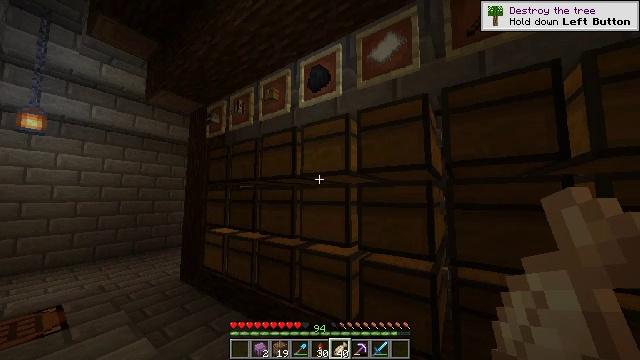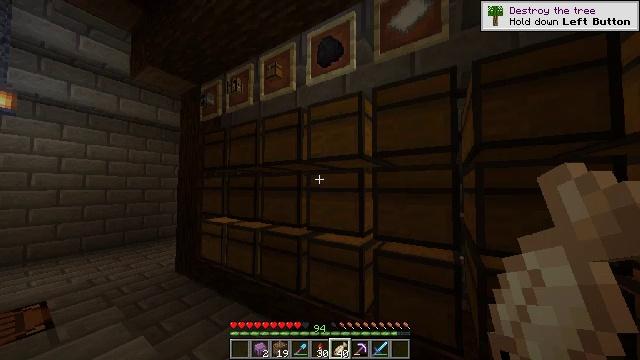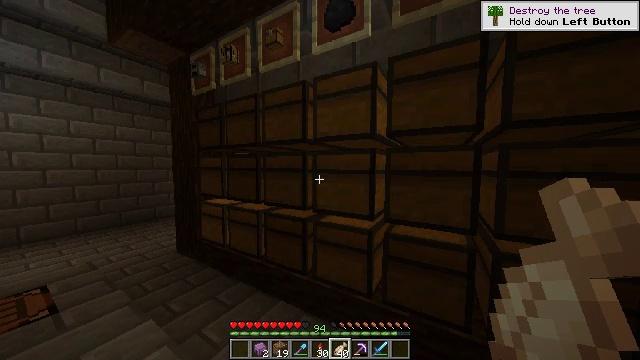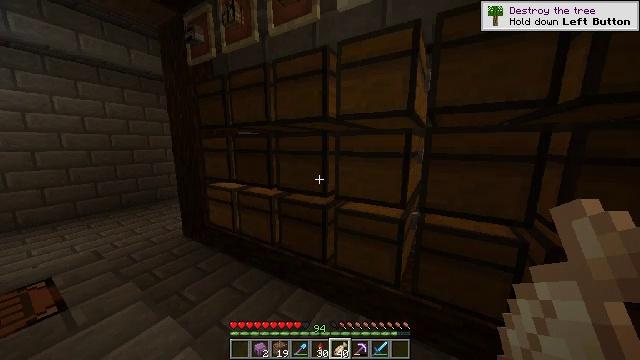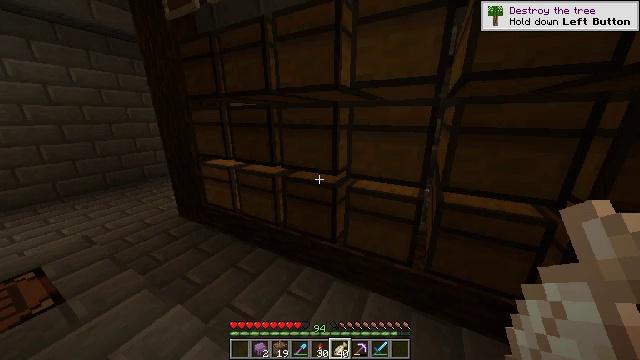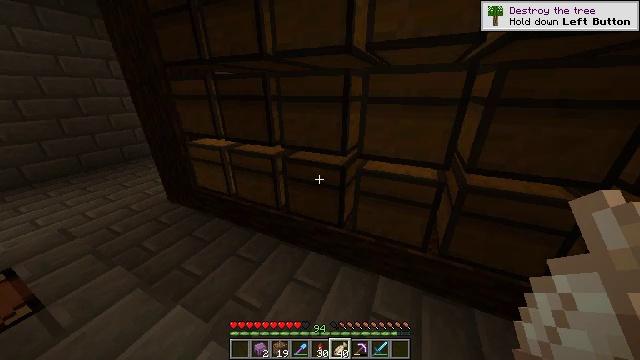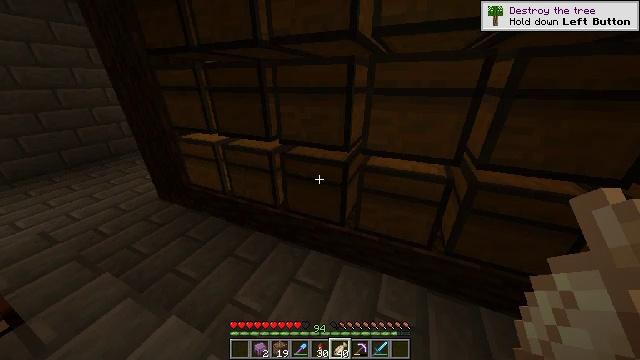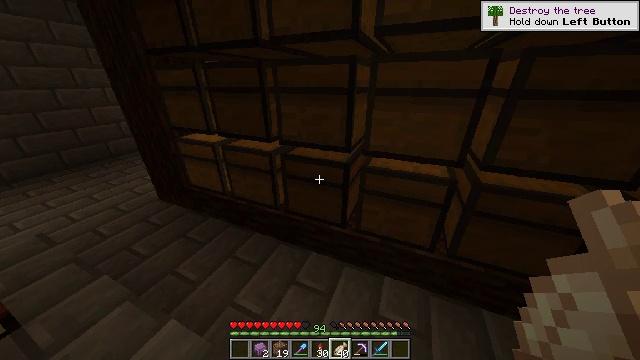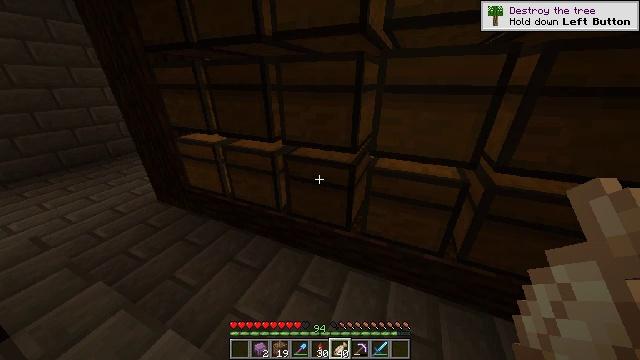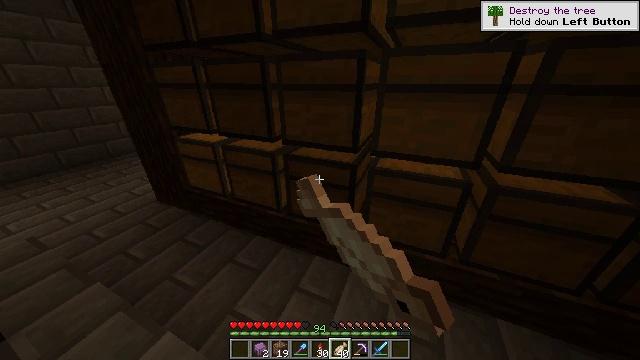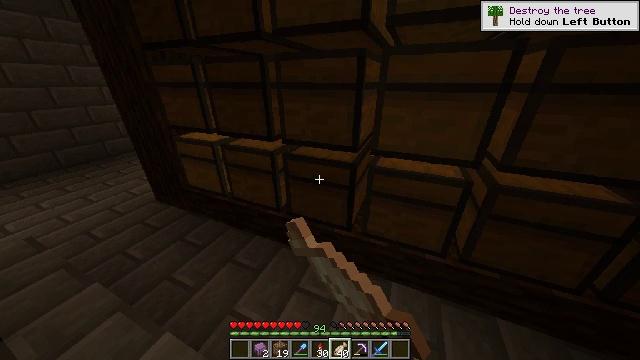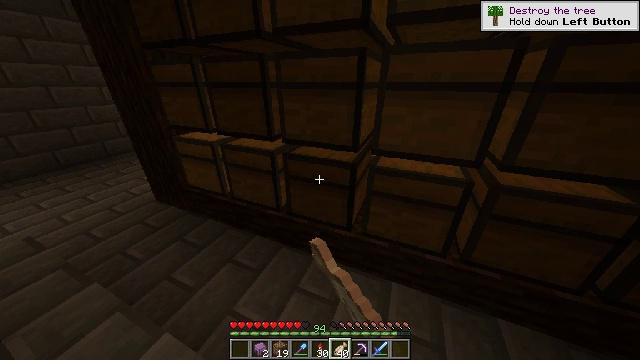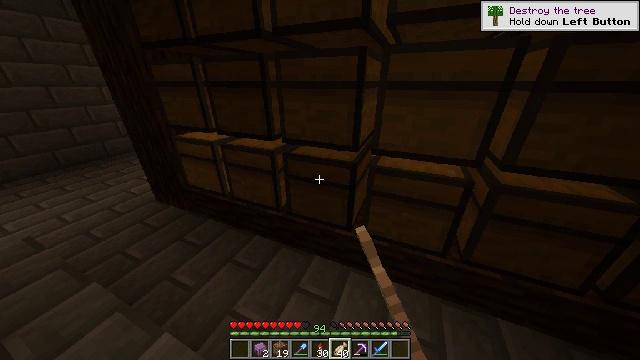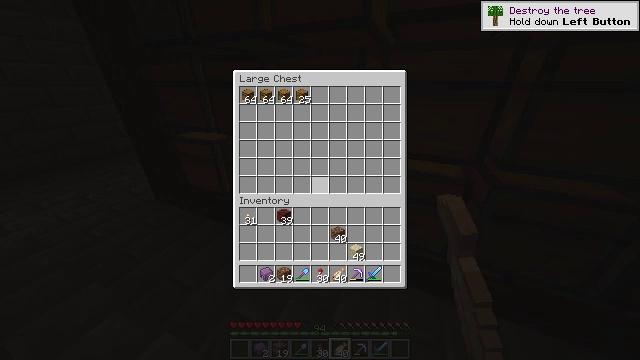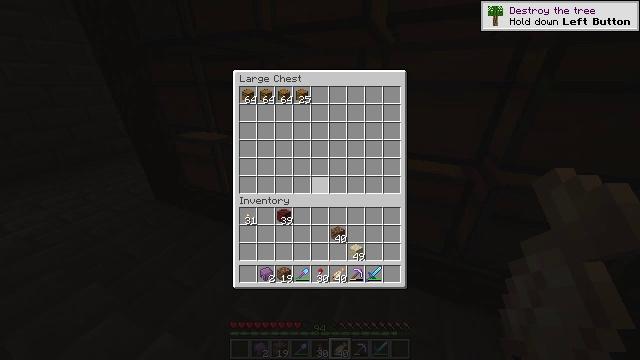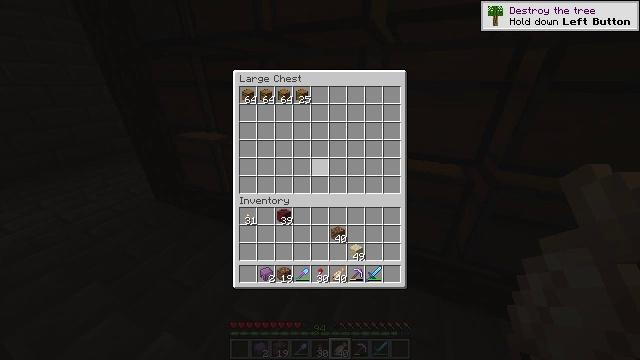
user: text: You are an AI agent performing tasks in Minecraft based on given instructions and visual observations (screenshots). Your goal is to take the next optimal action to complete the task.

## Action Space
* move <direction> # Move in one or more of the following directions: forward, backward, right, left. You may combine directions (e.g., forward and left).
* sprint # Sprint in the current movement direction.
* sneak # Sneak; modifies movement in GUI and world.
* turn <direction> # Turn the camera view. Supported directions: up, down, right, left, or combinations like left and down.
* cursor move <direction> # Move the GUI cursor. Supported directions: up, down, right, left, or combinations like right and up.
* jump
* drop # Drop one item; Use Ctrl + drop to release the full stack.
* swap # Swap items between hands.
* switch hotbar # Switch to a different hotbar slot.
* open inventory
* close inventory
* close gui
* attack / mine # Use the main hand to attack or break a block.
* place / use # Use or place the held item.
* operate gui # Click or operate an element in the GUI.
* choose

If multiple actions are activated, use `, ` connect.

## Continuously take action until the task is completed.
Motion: motion action
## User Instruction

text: Assemble a shulker box on the crafting table.
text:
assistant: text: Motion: move forward and move left, turn right and down
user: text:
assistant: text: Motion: move forward and move left, turn right and down
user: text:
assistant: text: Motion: move forward and move left, turn down
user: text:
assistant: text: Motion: move forward and move left, turn right and down
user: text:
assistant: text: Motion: move forward, turn right and down
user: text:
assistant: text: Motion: turn right and down
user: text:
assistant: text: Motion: no_op
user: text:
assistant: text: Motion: use / place
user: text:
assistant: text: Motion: use / place
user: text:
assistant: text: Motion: no_op
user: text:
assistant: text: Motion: no_op
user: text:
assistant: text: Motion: no_op
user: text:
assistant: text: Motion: no_op
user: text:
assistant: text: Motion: no_op
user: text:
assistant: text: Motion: cursor move up
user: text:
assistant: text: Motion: cursor move left and up
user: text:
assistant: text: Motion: cursor move left and up
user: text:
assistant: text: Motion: cursor move up
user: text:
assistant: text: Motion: cursor move right
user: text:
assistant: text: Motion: cursor move right
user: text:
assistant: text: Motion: no_op
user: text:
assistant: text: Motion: operate gui
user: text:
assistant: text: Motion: operate gui
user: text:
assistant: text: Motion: cursor move left and down
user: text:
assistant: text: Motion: cursor move left and down
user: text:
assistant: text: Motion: cursor move down
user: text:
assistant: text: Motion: cursor move down
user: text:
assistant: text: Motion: cursor move down
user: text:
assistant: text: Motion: no_op
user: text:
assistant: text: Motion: no_op